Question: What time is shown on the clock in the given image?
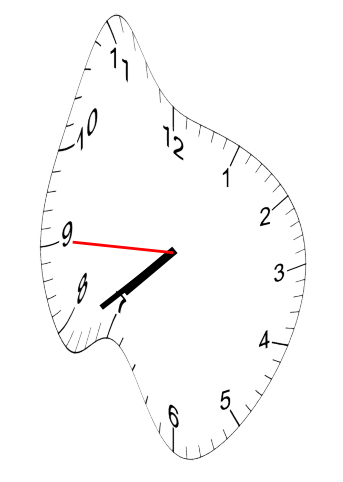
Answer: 07:38:45